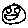
Label: smiley face